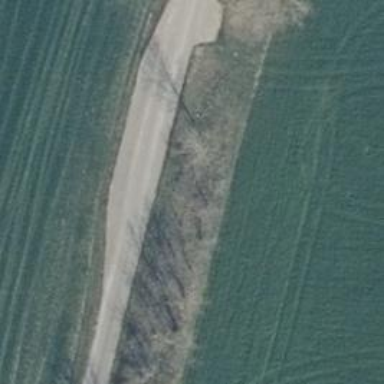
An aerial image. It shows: Passing place on the road.